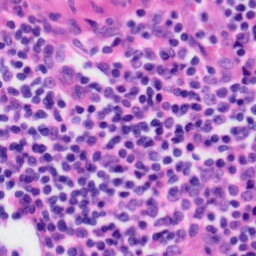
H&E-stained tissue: Tonsil